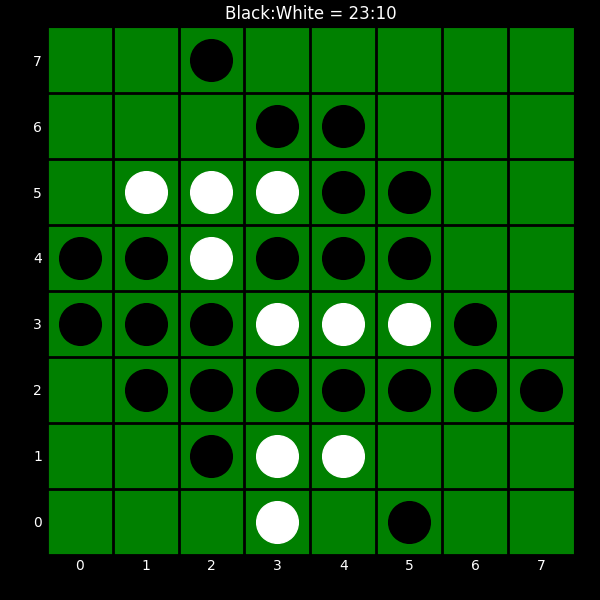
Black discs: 23
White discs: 10